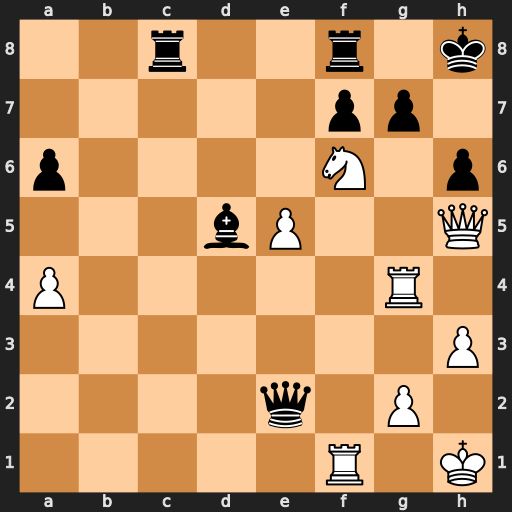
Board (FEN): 2r2r1k/5pp1/p4N1p/3bP2Q/P5R1/7P/4q1P1/5R1K
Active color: w
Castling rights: -
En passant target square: -
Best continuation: Qf5 g6 Qf4 g5 Qf5